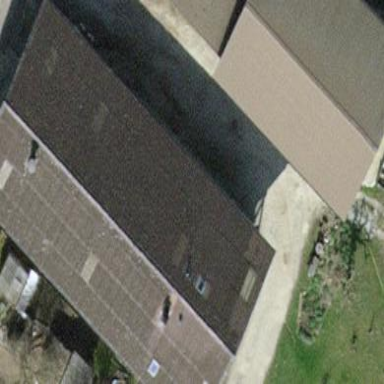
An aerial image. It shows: Gabled roof farm building.